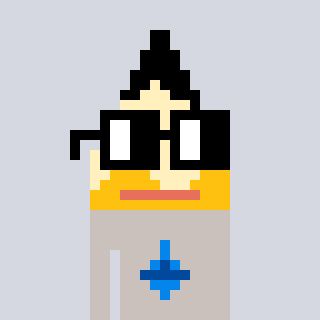
a pixel art character with square black glasses, a pencil-shaped head and a foggrey-colored body on a cool background